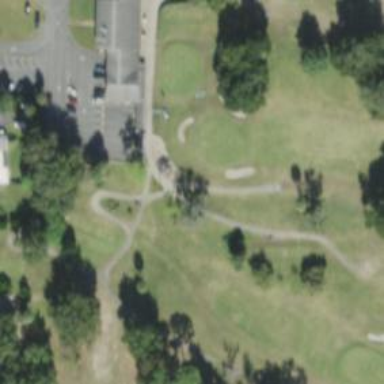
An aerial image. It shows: Service road designated as golf cart path.